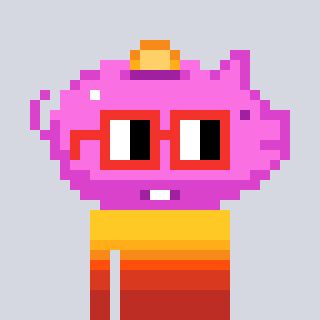
a pixel art character with square red glasses, a piggybank-shaped head and a computerblue-colored body on a cool background